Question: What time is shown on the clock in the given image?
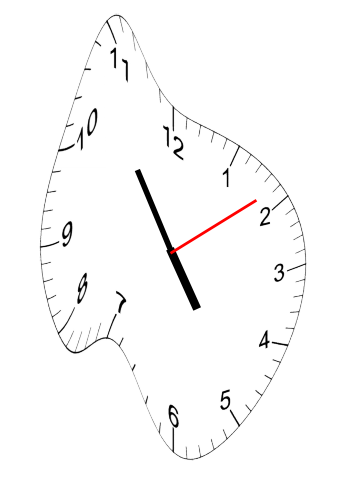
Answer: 04:54:09